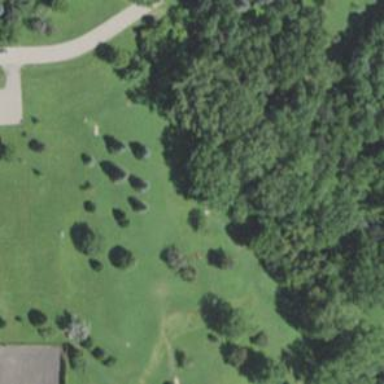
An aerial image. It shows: Disc golf hole.